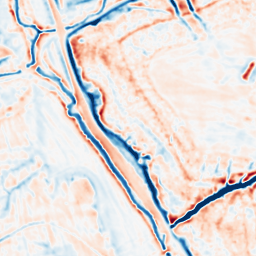
Category: multiscale
Decomposition family: dog_multiscale
Decomposition parameters: sigma_ratio: 1.4
n_scales: 4
base_sigma: 1
Upsampling method: sinc_blackman
Upsampling parameters: scale: 4
kernel_size: 16
Upsampling scale: 4